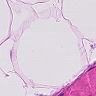
Metastatic tissue present: no